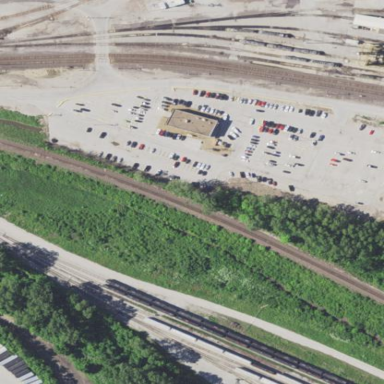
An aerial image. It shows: Parking area with surface.